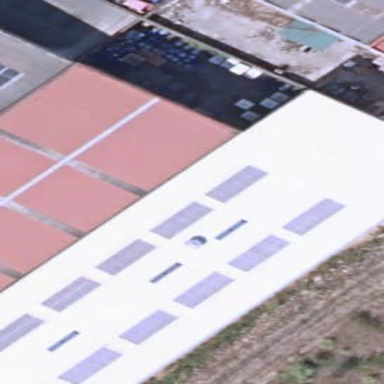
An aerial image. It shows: Industrial building.